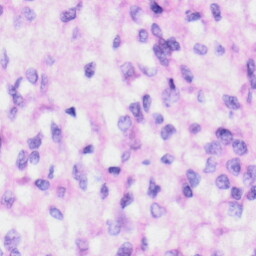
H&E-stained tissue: Liver